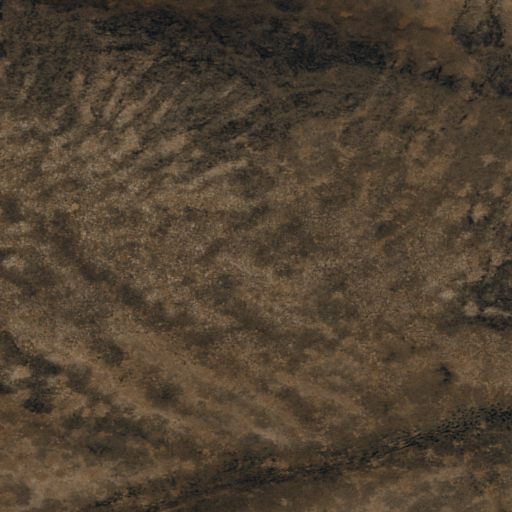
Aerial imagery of mountain in Nevada named Rock Spring Table containing only shrub